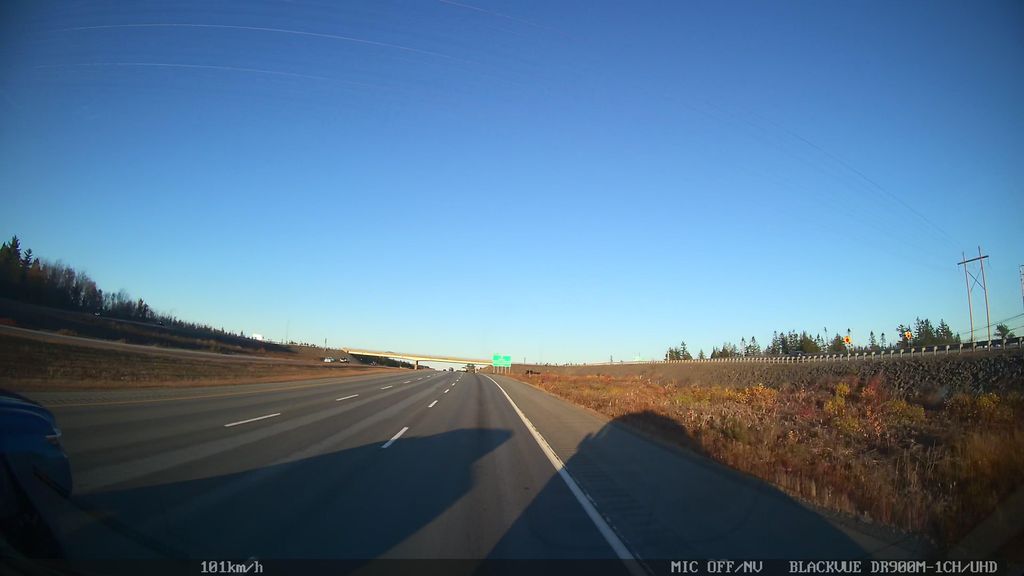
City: halifax